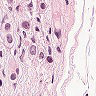
Metastatic tissue present: yes